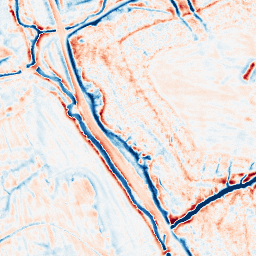
Category: edge_preserving
Decomposition family: bilateral
Decomposition parameters: d: 15
sigma_color: 25
sigma_space: 50
Upsampling method: quartic
Upsampling parameters: scale: 4
Upsampling scale: 4